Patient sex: F
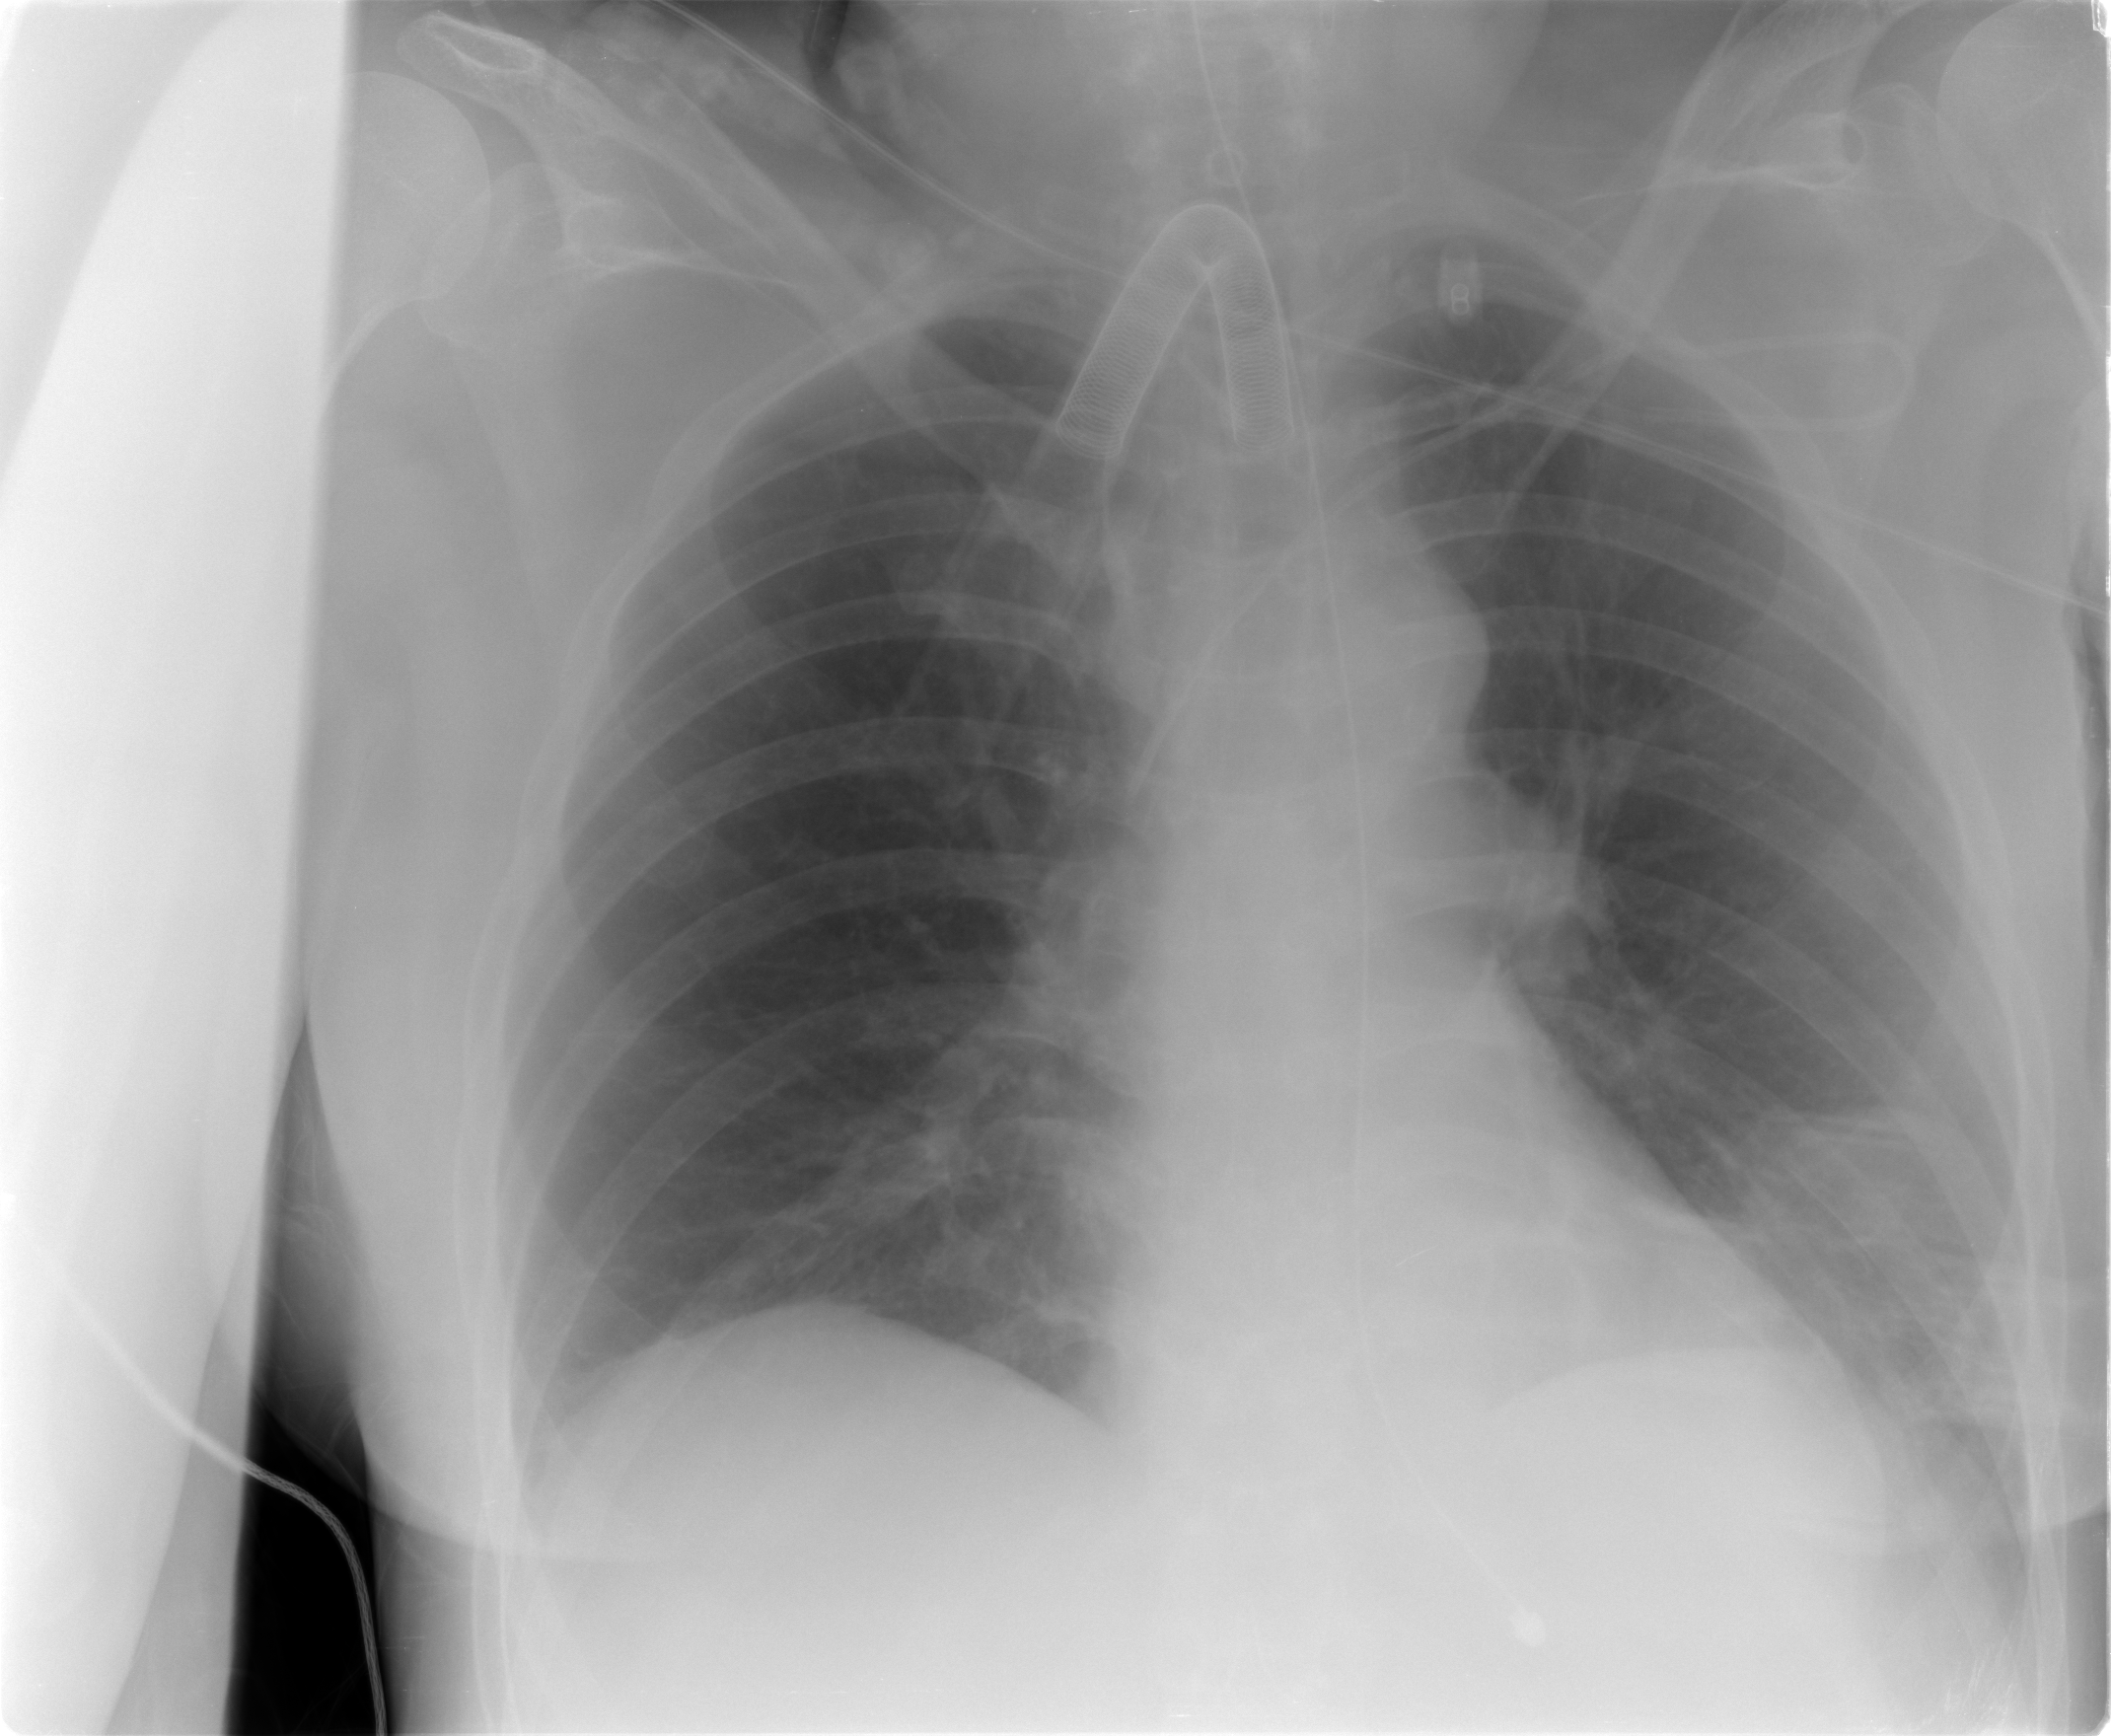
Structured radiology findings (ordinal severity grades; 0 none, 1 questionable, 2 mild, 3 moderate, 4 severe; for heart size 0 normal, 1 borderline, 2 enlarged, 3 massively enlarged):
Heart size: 0
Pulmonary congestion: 0
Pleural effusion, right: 0
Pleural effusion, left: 0
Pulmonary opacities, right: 0
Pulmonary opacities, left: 0
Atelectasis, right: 0
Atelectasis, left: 1